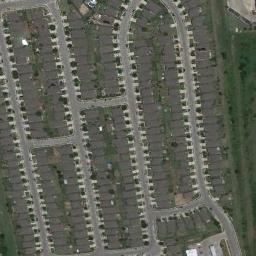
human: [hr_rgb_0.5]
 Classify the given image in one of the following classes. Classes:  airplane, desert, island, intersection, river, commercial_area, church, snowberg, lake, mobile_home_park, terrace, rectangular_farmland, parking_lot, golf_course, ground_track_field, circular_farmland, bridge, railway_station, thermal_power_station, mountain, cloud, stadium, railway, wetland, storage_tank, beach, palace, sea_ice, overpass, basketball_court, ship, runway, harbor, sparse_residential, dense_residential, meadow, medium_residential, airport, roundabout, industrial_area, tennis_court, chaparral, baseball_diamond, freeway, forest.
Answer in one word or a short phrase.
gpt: mobile_home_park